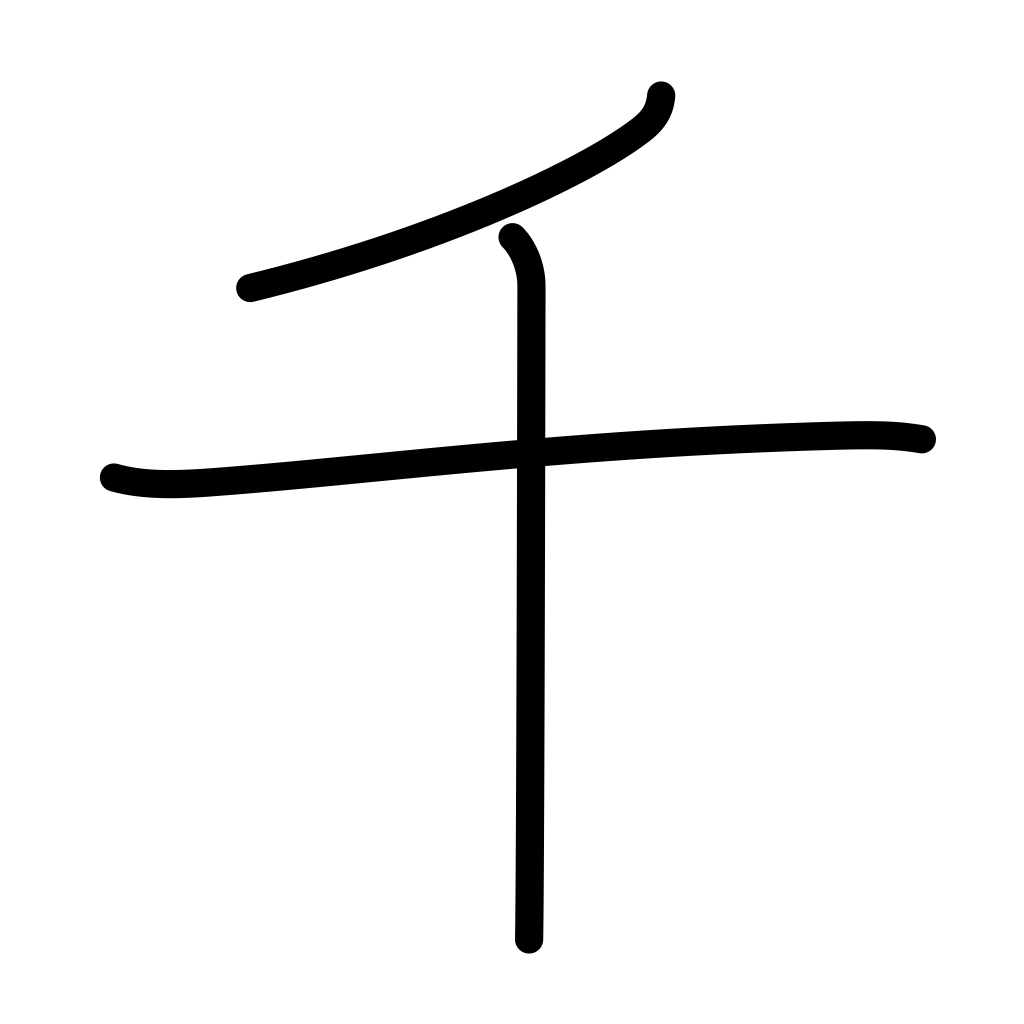
Meaning: thousand